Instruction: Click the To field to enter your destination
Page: home
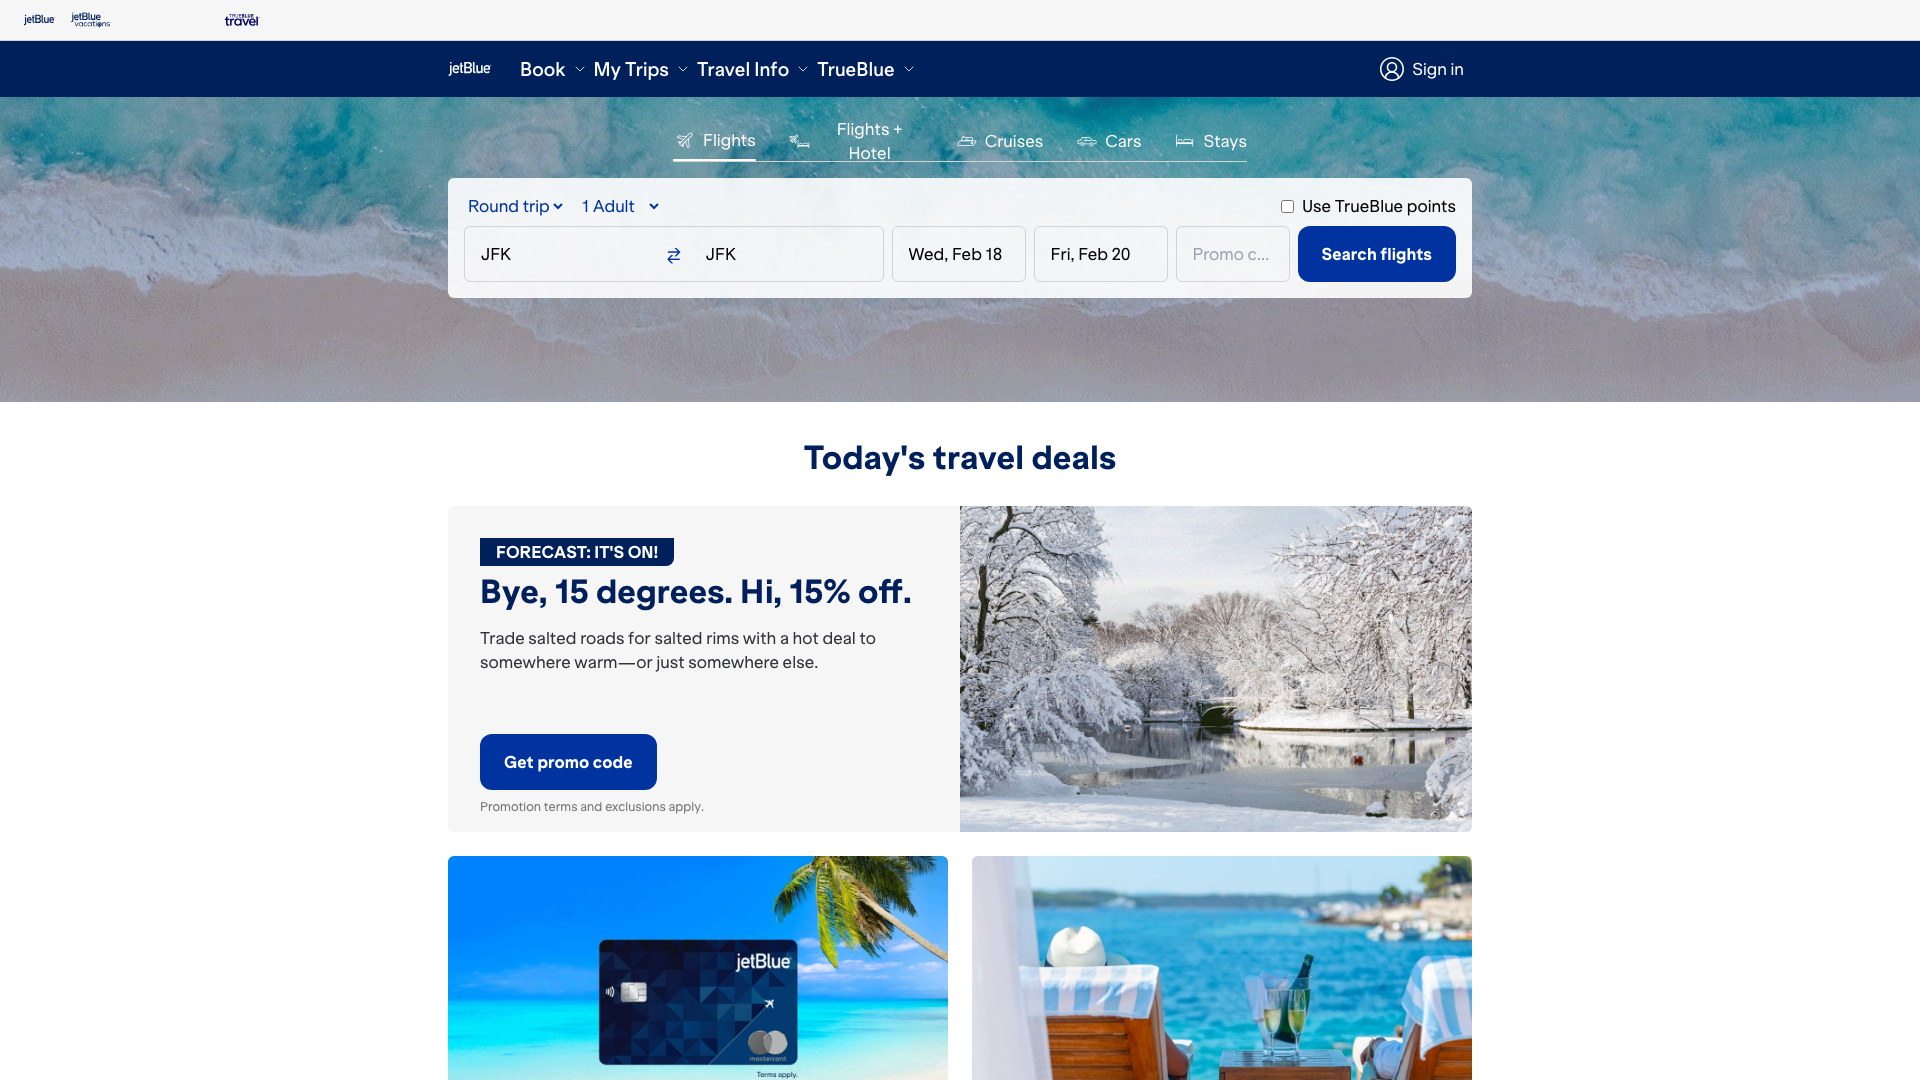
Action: click